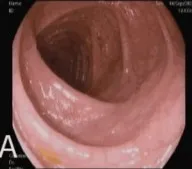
Sigmoidoscopy images showing normal-looking mucosa. . Descending colon.
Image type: endoscopy (gi_endoscopy)